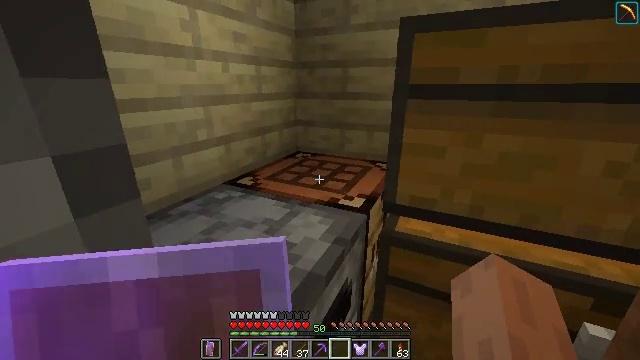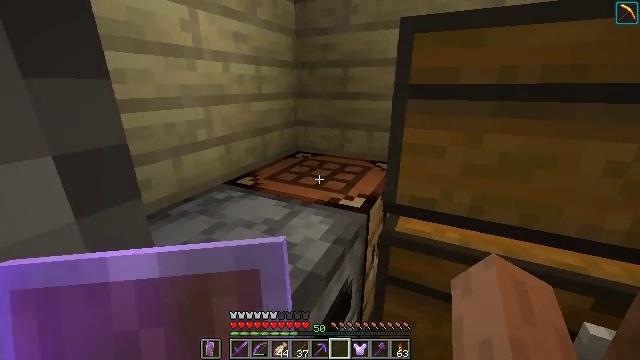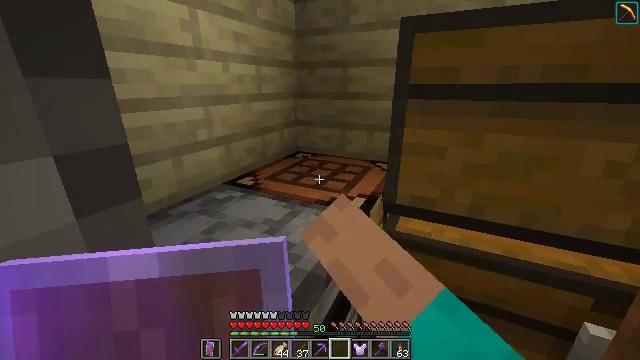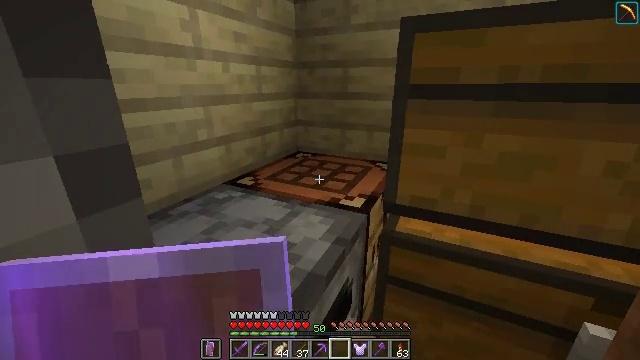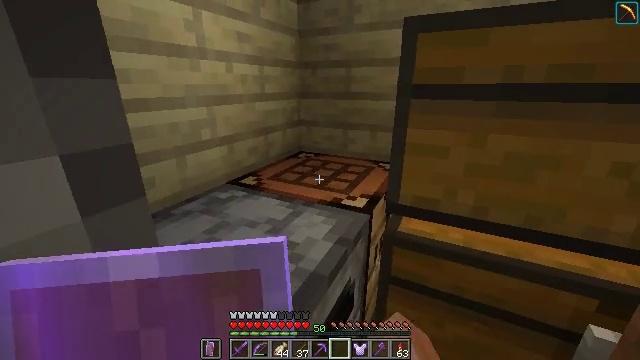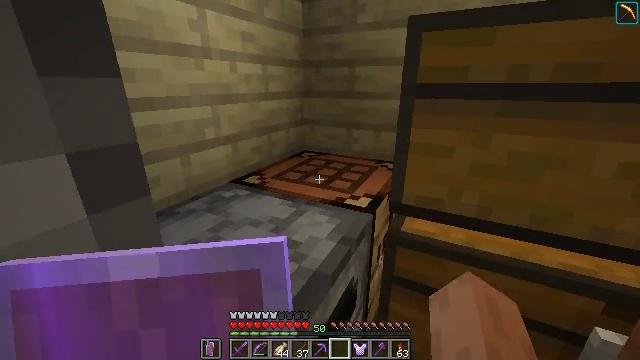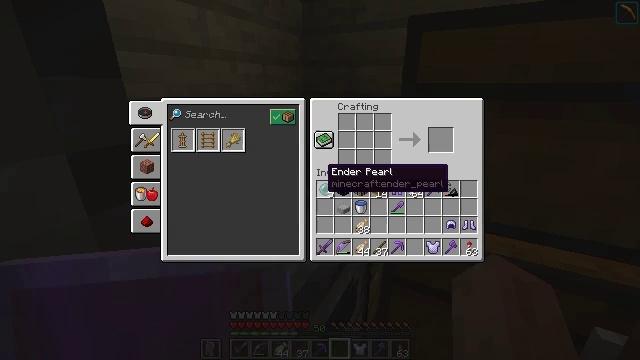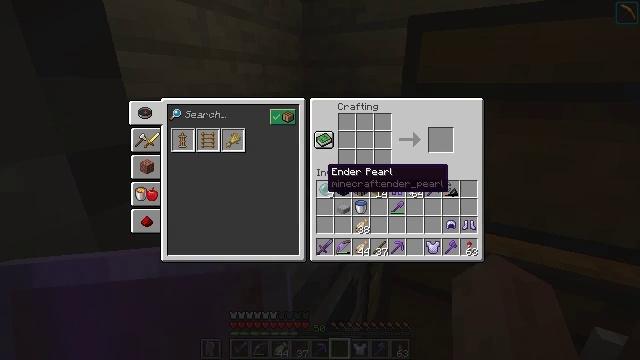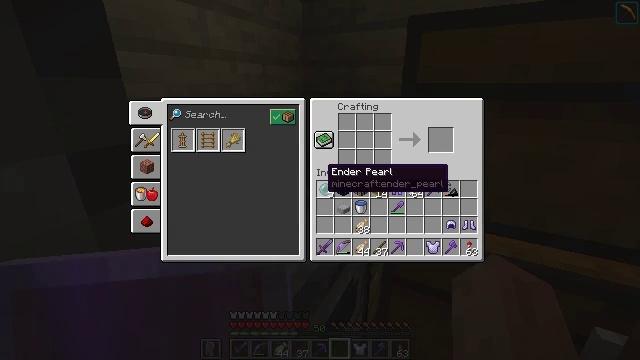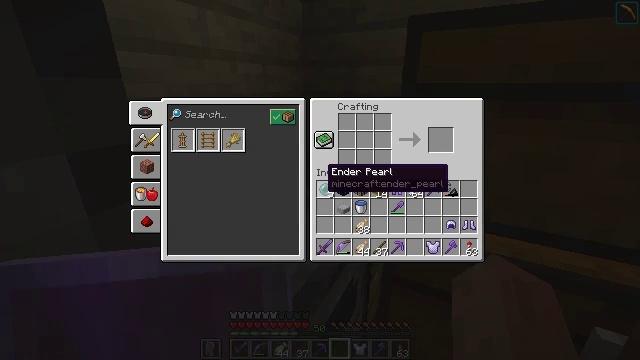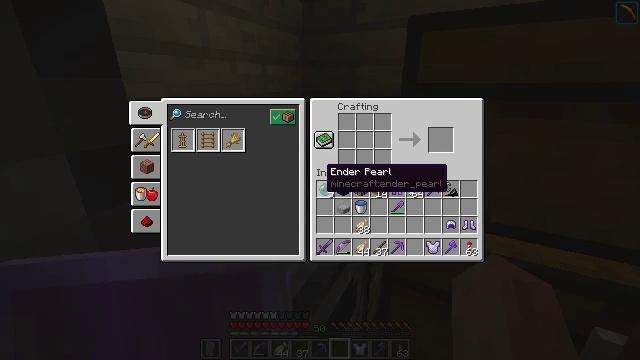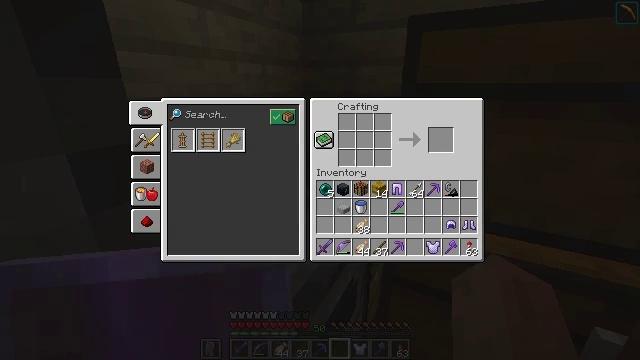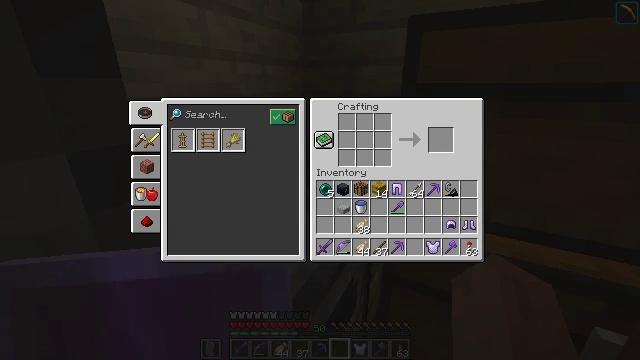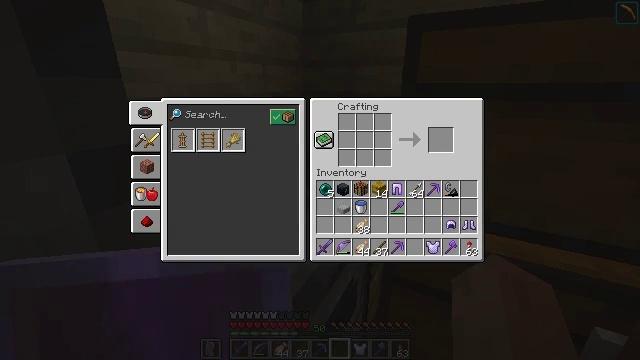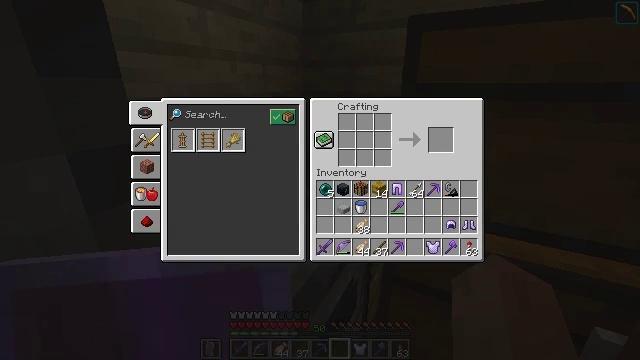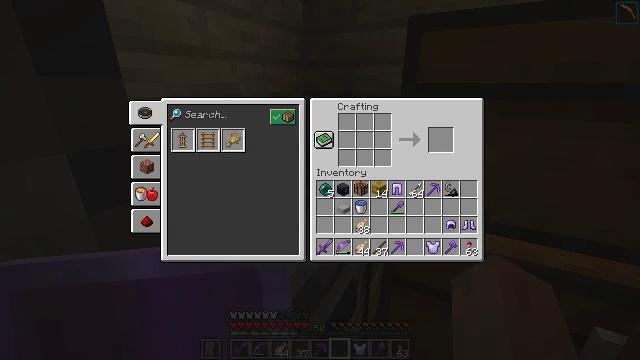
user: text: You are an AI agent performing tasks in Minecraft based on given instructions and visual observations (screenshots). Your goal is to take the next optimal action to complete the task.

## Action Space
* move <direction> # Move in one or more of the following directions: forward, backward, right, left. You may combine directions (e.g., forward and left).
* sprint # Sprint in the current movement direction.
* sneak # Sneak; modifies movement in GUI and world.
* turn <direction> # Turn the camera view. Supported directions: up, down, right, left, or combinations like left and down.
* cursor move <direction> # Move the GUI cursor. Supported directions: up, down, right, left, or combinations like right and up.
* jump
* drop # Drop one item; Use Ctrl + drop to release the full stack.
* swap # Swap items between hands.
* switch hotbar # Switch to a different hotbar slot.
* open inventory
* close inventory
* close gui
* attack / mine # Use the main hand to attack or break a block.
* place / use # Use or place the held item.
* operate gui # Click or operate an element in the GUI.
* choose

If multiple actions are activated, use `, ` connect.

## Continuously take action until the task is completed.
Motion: motion action
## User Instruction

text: Open a crafting table and craft an armor stand.
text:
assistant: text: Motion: use / place
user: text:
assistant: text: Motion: use / place
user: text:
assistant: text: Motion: use / place
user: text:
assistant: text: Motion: use / place
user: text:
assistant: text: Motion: no_op
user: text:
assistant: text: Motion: no_op
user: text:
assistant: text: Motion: no_op
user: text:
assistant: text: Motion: no_op
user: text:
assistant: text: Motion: no_op
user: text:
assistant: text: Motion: no_op
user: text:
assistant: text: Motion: turn left
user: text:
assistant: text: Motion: turn left
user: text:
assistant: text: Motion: no_op
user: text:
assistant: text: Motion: turn left
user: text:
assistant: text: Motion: turn left
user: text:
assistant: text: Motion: turn left
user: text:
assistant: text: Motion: turn left
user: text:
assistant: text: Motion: no_op
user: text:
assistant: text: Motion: turn left
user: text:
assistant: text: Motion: no_op
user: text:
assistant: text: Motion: turn left
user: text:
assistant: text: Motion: no_op
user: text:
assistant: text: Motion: no_op
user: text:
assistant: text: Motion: no_op
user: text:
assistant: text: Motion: no_op
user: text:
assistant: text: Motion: no_op
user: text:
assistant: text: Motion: no_op
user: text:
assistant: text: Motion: no_op
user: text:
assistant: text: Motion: attack / mine
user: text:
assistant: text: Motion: attack / mine